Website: apple
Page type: payment
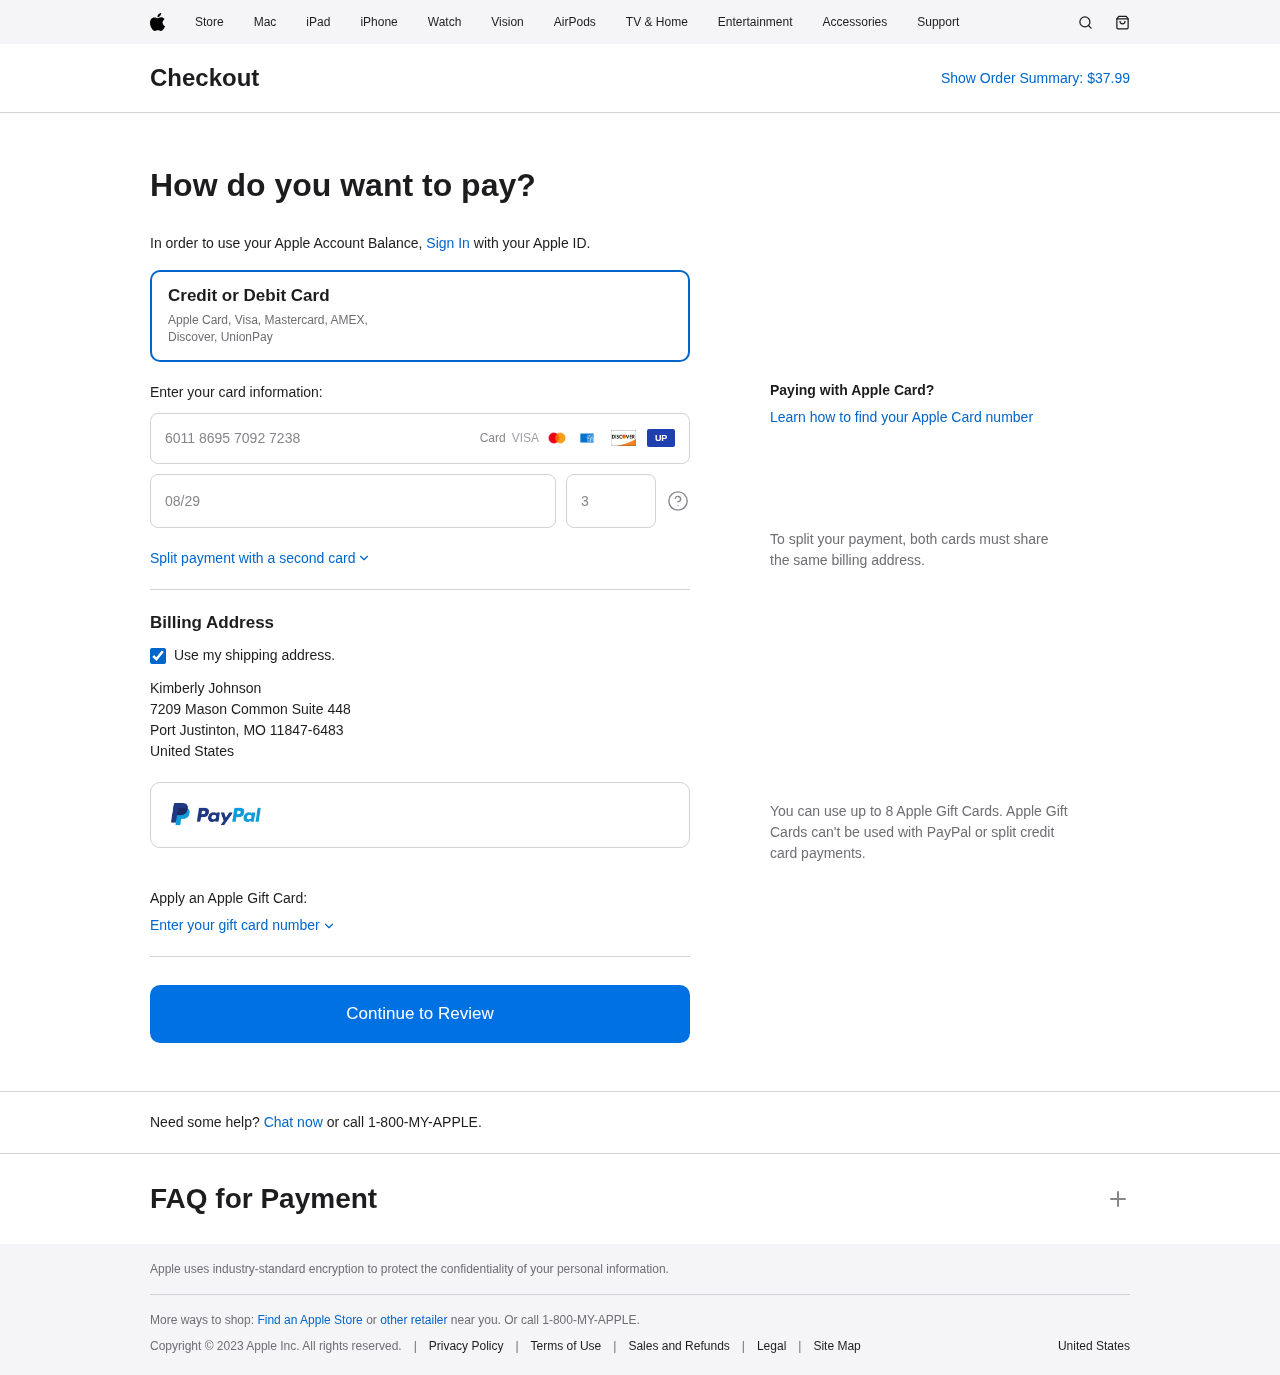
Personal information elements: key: PII_CARD_CVV
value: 352
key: PII_CARD_EXPIRY
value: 08/29
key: PII_CARD_NUMBER
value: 6011 8695 7092 7238
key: PII_COUNTRY
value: United States
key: PII_FULLNAME
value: Kimberly Johnson
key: PII_STREET
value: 7209 Mason Common Suite 448
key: PII_CITY_STATE_ZIP
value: Port Justinton, MO 11847-6483
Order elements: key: ORDER_TOTAL
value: $37.99